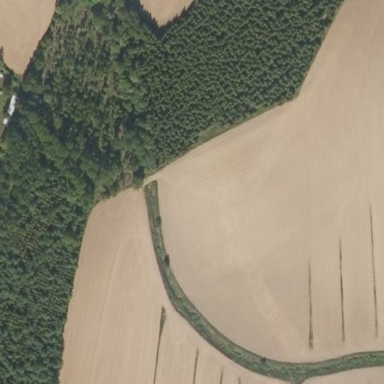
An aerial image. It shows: Evergreen woodland with needle-leaved trees.